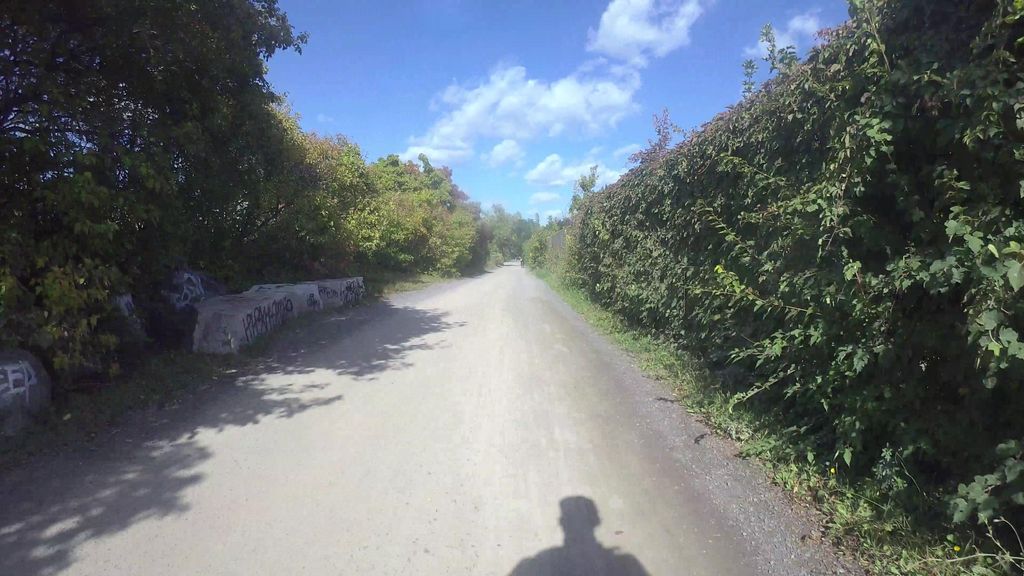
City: montreal